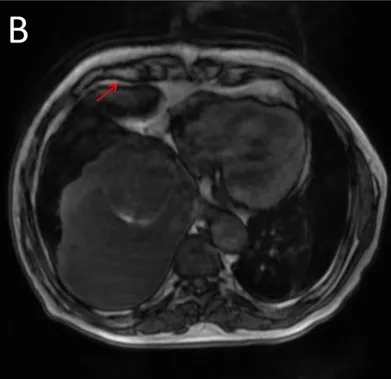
(B) Arrow represents loose junctions between the tumor and anterior pleura.
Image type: radiology (mri)